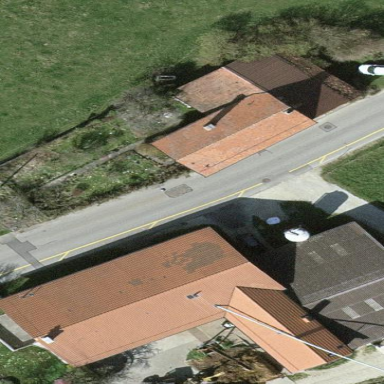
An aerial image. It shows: Simple house.